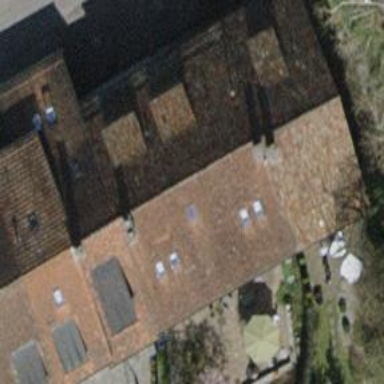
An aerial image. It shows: Building with tile roof.